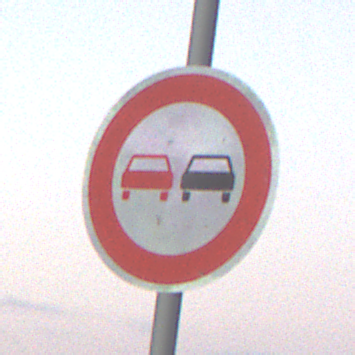
Verkehrszeichen: Ueberholverbot
Umgebung: Outdoor, Nature
Tageszeit: SunriseSunset
Wetter: PartlyCloudy
Licht: Natural
Jahreszeit: NotSpecified
Kontrast: LowContrast